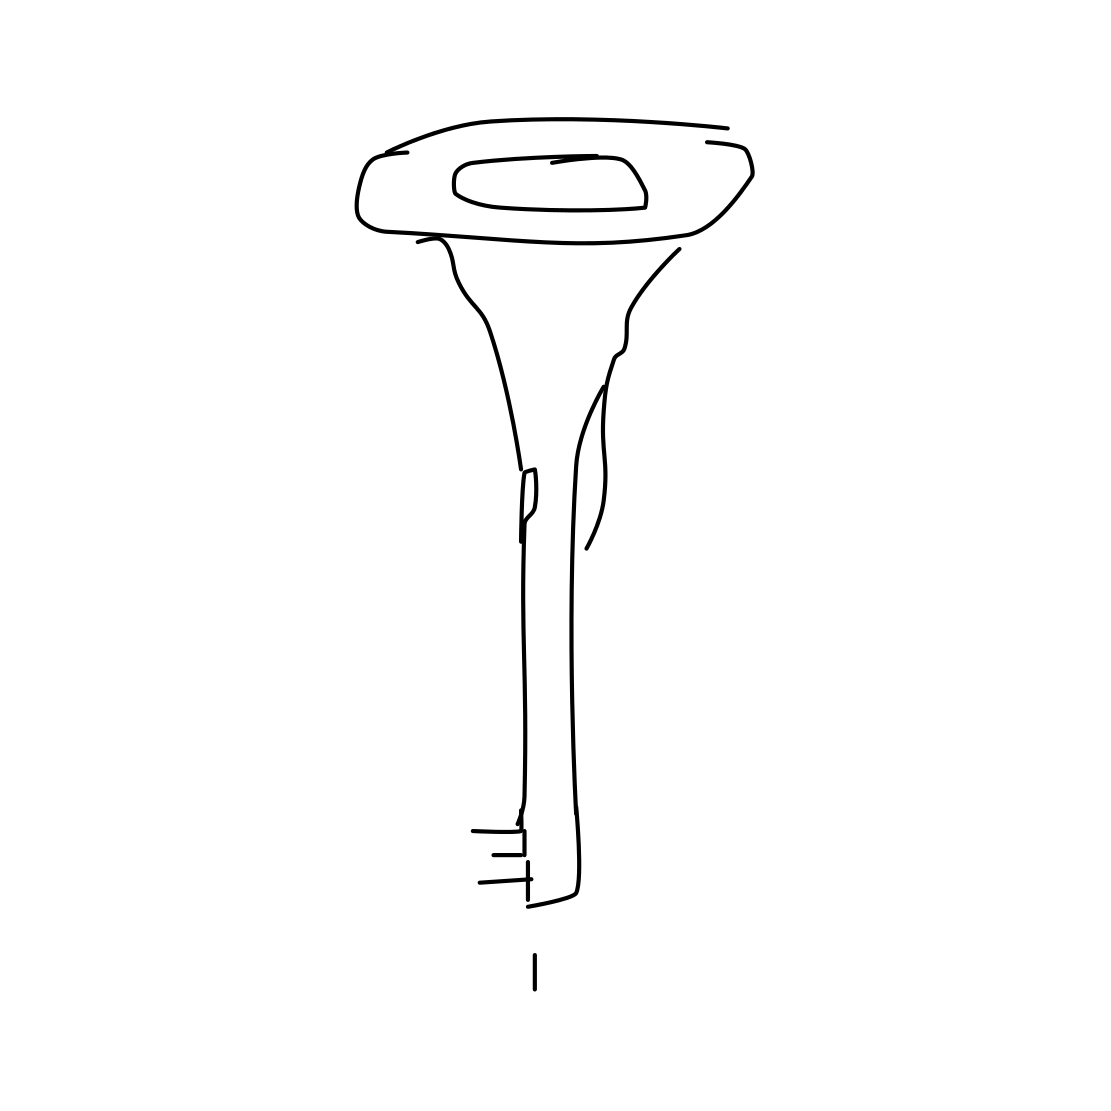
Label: key